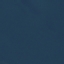
Land use / land cover class: SeaLake